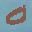
Label: 0